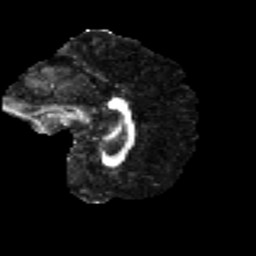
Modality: FA
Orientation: sagittal
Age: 38
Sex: male
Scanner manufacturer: ge
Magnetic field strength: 3 T
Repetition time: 7.8 s
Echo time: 0.0607 s